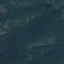
Land use / land cover class: Forest